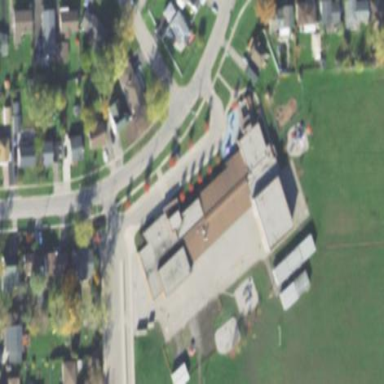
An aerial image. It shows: School building.